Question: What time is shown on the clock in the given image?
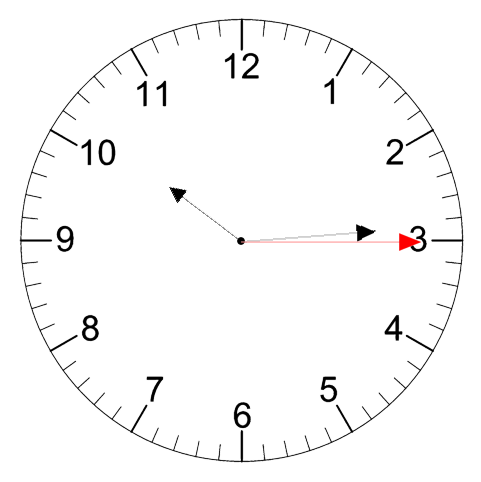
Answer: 10:14:15